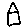
Label: house